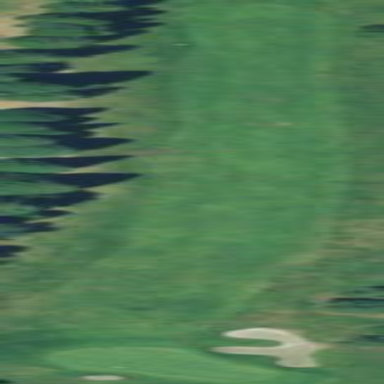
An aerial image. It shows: Golf fairway in the image.